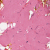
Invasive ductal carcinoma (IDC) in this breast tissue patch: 0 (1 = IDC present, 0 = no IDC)